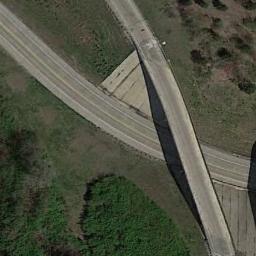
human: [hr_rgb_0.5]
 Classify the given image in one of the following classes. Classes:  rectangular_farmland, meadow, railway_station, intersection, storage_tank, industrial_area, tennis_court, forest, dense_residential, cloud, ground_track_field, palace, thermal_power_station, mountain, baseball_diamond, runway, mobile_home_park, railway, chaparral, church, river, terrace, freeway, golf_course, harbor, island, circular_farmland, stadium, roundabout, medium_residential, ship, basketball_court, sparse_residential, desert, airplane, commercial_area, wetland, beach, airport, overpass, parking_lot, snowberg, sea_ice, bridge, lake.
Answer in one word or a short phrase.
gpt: overpass